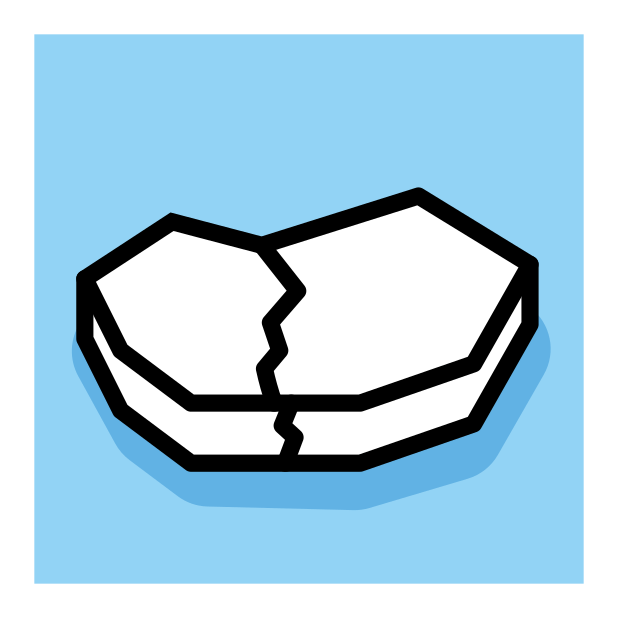
floating ice broken